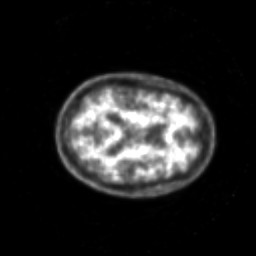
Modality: PET
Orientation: axial
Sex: male
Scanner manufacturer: siemens